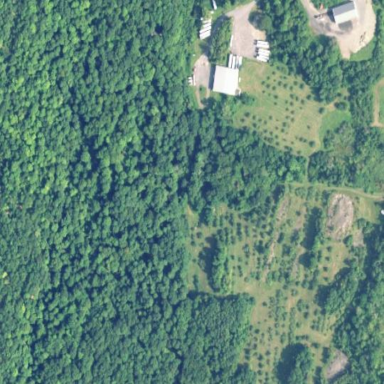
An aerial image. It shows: Orchard.